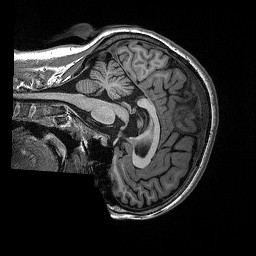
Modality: T1w
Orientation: sagittal
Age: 25
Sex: female